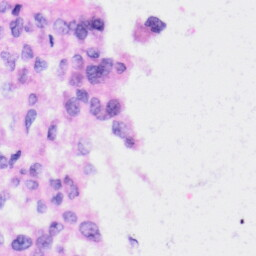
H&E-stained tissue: Liver